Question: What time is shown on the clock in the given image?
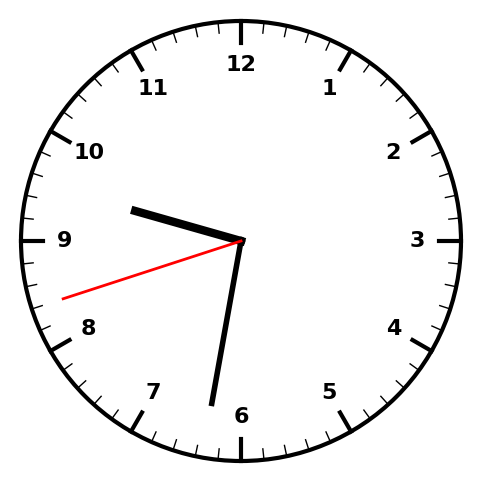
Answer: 09:31:42